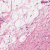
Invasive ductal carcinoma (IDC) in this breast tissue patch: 0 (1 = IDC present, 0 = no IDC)